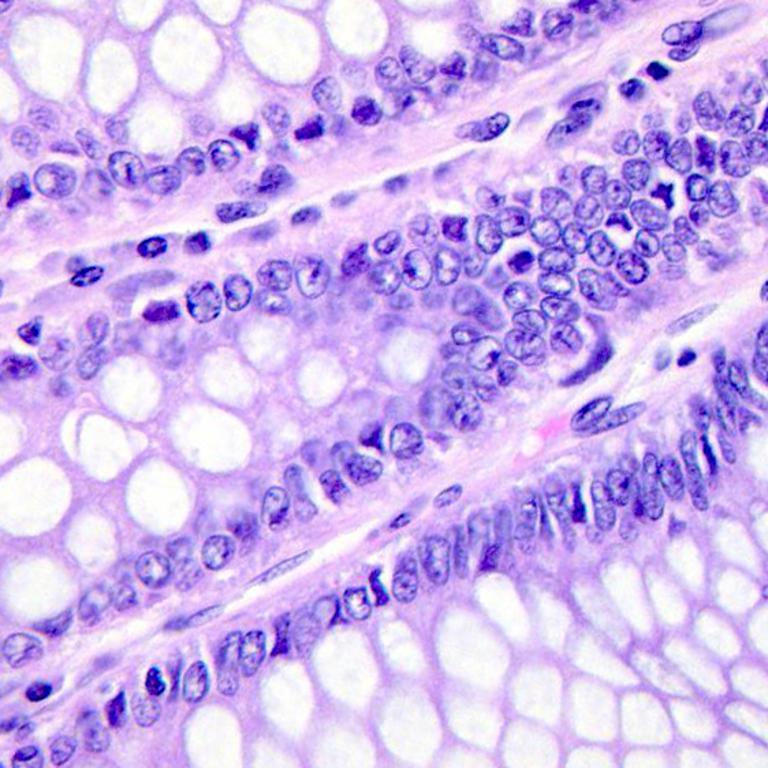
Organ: colon
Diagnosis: benign